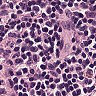
Metastatic tissue present: no